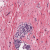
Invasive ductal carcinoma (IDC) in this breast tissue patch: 0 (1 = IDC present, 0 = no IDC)